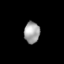
Tissue: lung
Cell type: Epithelial cells
Senescence score: 0.1769
Nuclear area (px): 329
Mean DAPI intensity: 161.526